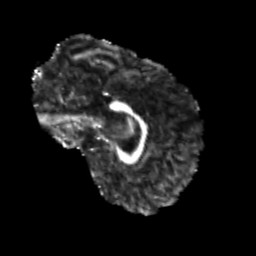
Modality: FA
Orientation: sagittal
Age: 23
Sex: male
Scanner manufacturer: siemens
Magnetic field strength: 3 T
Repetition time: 3.5 s
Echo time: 0.104 s